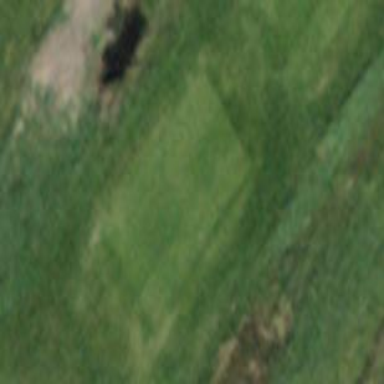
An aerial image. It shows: Golf tee on grassy land.